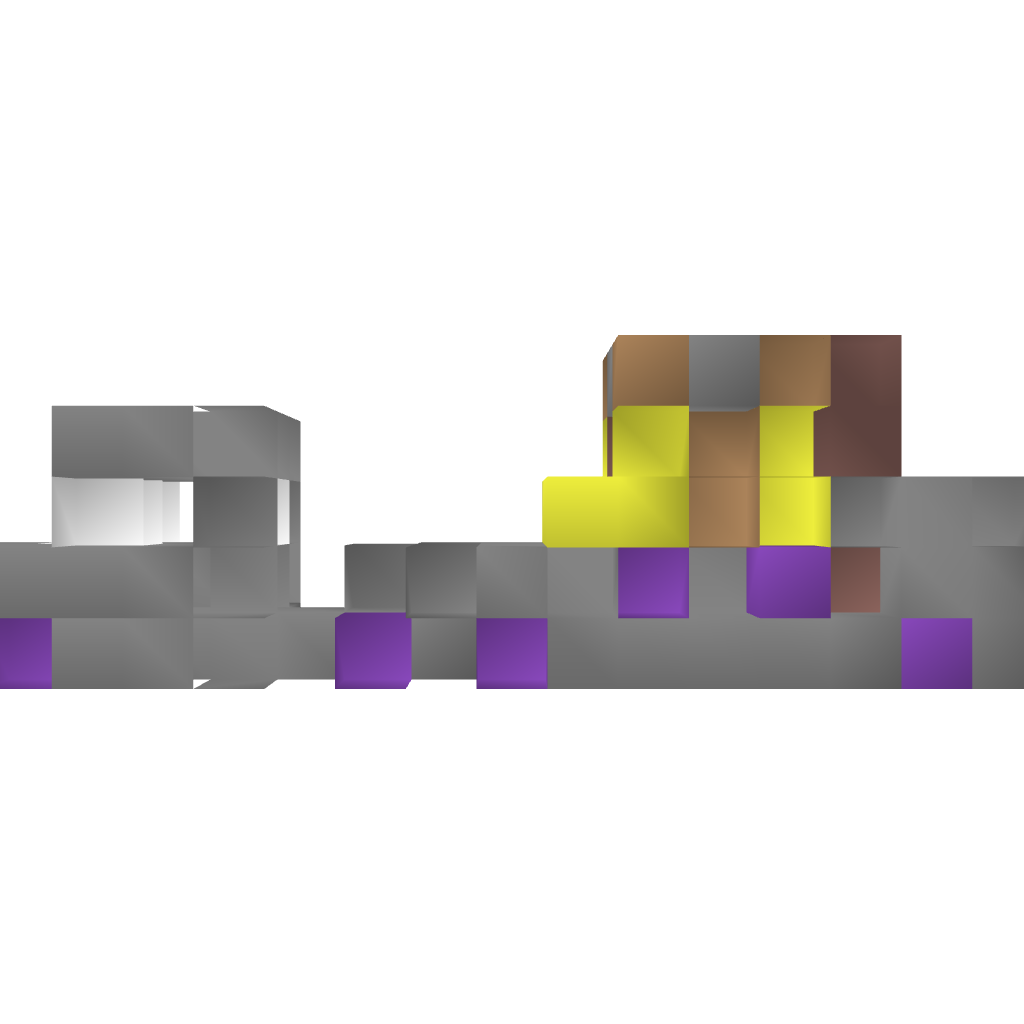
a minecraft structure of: Truck w/ Forklift bad low quality